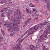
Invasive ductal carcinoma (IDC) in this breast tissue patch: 0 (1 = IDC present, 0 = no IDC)